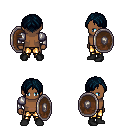
a pixel art fantasy rpg character, male body template, human, dark skin, steel arm armor, gold greaves, raven parted hairstyle, black shoes, shield, four views (front, back, left, right), 2x2 character sprite sheet, small pixel art, hard edges, no anti-aliasing